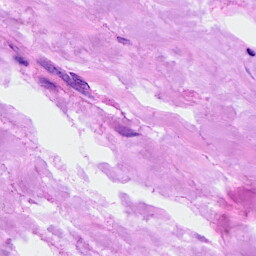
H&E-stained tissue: Breast